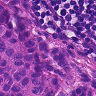
Metastatic tissue present: yes